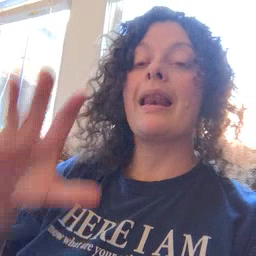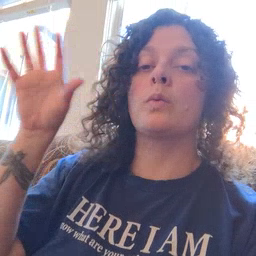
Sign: cloud